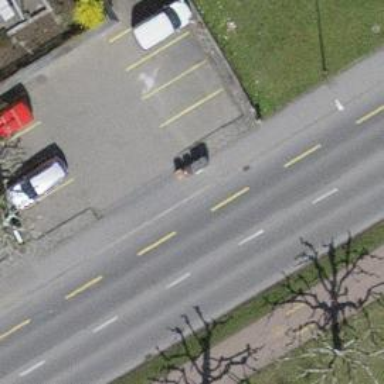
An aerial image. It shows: Parking aisle designated as service road.